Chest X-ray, PA view. Patient: 45 years old, sex F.
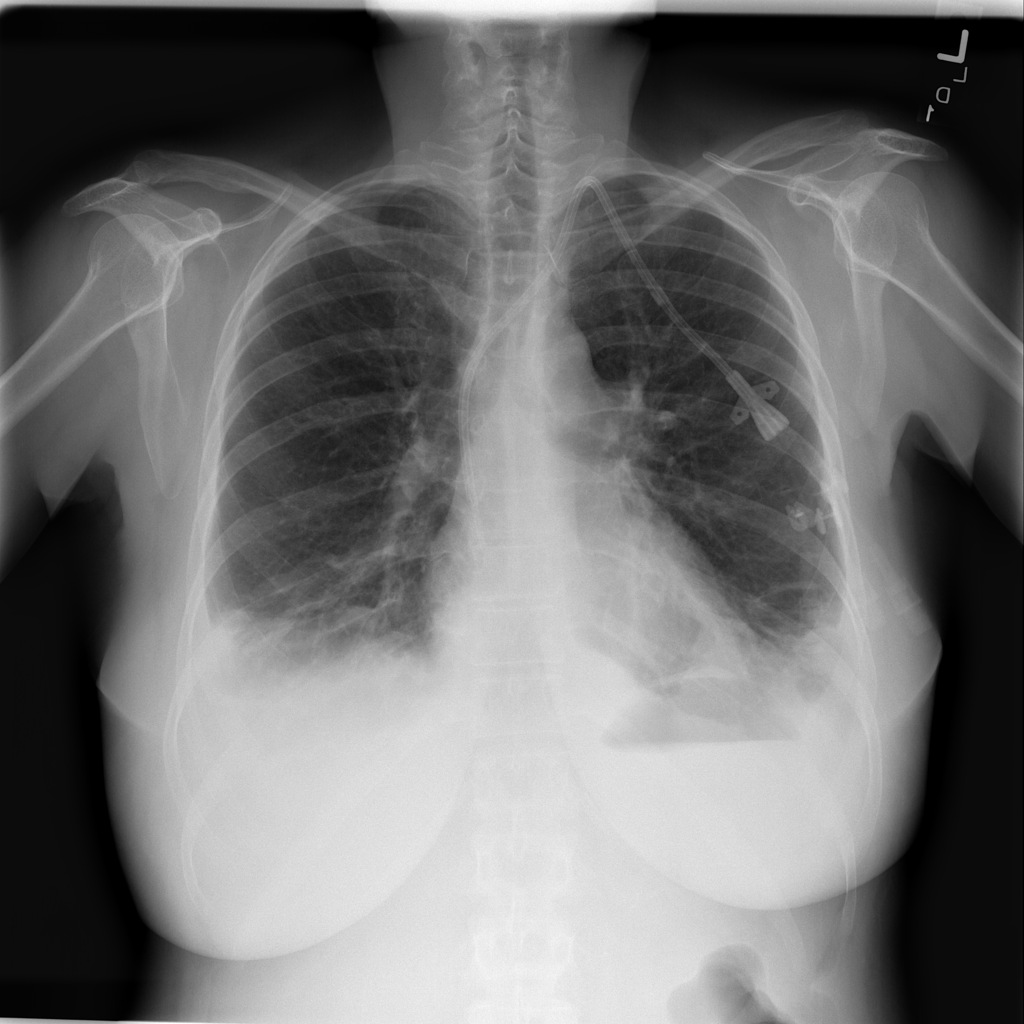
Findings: Atelectasis